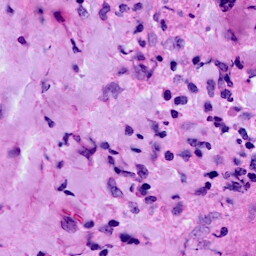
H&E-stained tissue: Breast